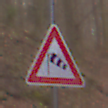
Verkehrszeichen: SeitenwindVonLinks
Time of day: Midday
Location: Outdoor (Nature)
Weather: Overcast
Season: Autumn
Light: Natural